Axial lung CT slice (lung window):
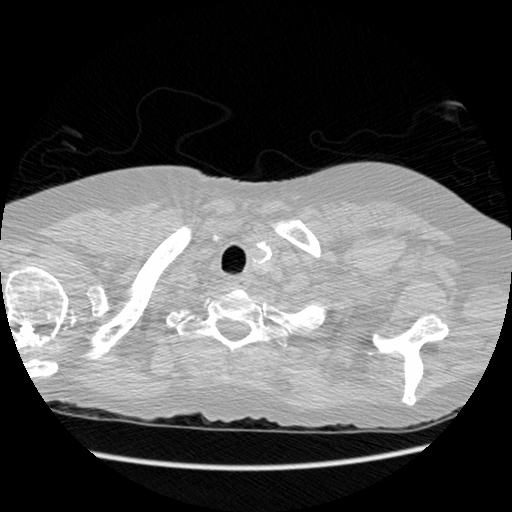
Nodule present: no